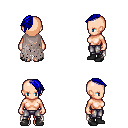
a pixel art fantasy rpg character, female body template, human, light skin, gray tattered cape, metal pants, blue long mohawk hairstyle, black shoes, four views (front, back, left, right), 2x2 character sprite sheet, small pixel art, hard edges, no anti-aliasing